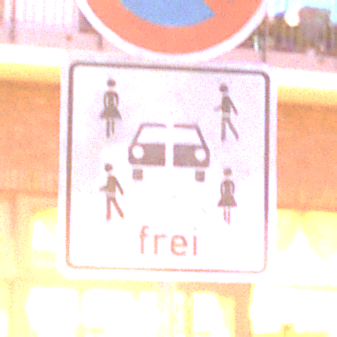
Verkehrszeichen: CarsharingfahrzeugeFrei
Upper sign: EingeschraenktesHalteverbot
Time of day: Night
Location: Outdoor (Urban)
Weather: PartlyCloudy
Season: NotSpecified
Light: Artificial